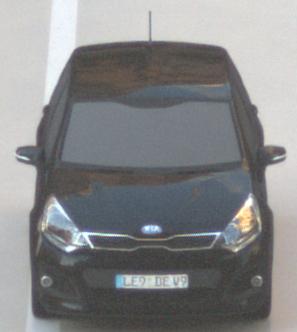
Make: KIA
Model: Rio 1.2
Detailed model: Rio (UB)
Model produced from: 2011/09
Model produced until: 2015/01
Doors: 3
Color: black
Road condition: wet road
Daytime: sunrise or sunset
Contrast: low contrast